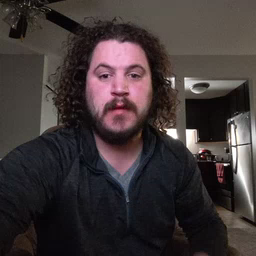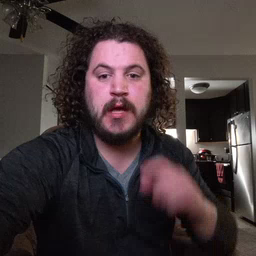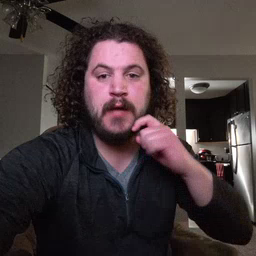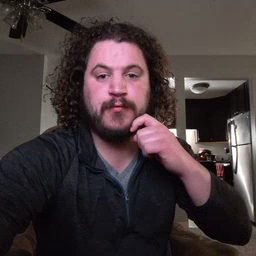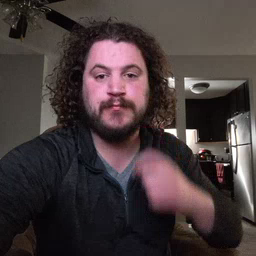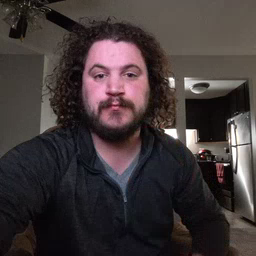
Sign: apple